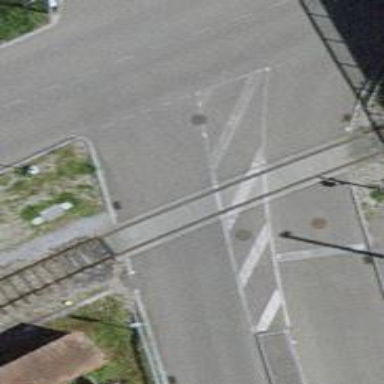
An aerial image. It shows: Railway level crossing.